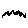
Label: zigzag